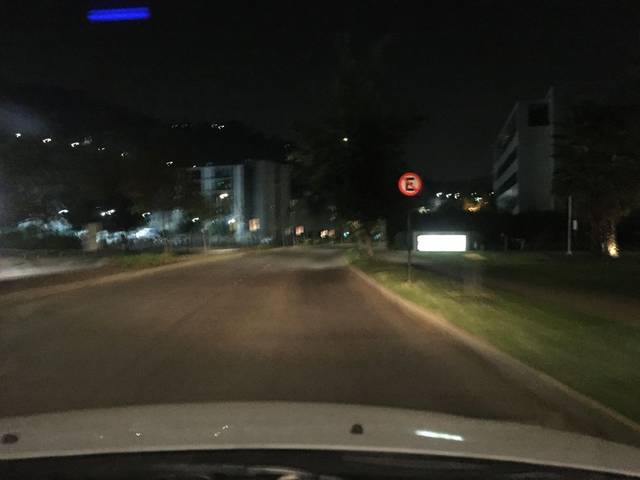
Region: Chile
Coordinates: -33.39, -70.614